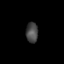
Tissue: prostate
Cell type: T cells
Senescence score: 0.7067
Nuclear area (px): 240
Mean DAPI intensity: 71.05